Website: macys
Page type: account-dashboard
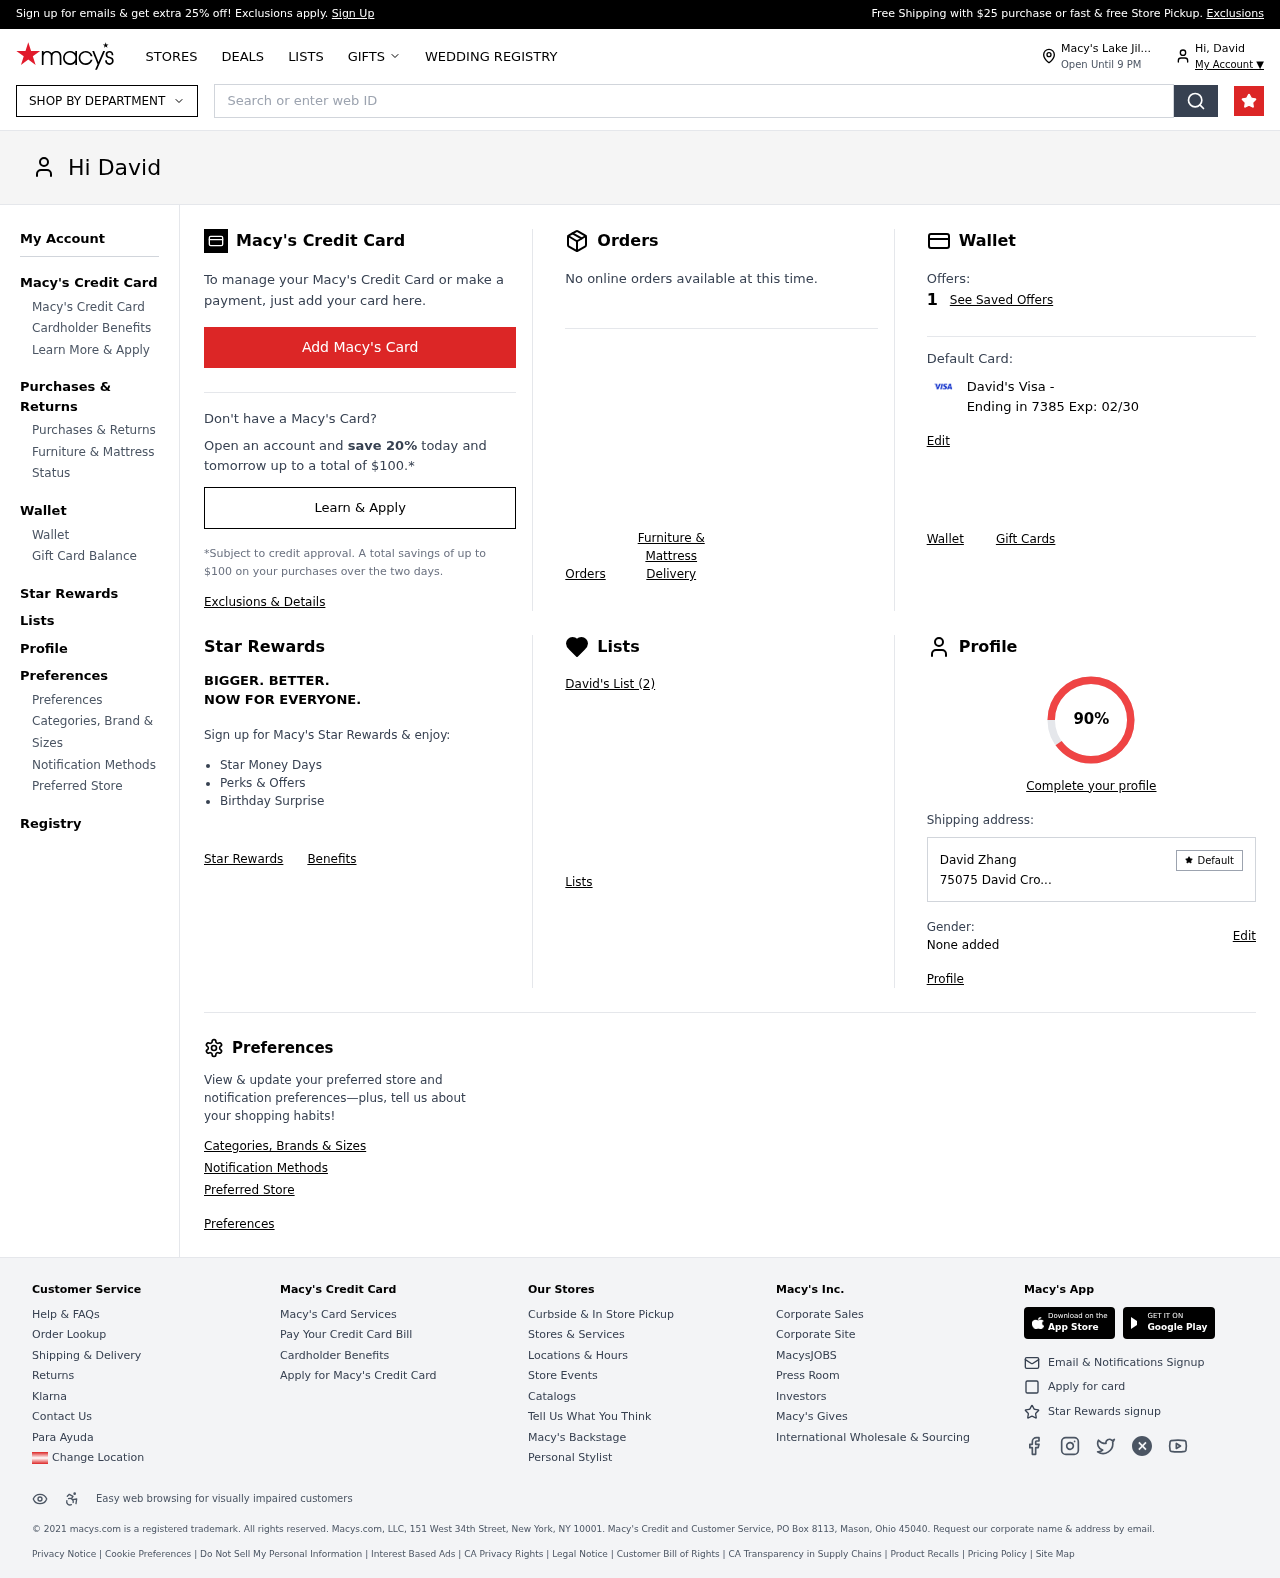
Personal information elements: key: PII_CARD_LAST4
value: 7385
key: PII_CARD_TYPE
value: Visa
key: PII_CITY
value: Lake Jil
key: PII_FIRSTNAME
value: David
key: PII_FULLNAME
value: David Zhang
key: PII_STREET
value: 75075 David Cro
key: PII_CARD_EXPIRY
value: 02/30
Search elements: key: HEADER_SEARCH
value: Search or enter web ID